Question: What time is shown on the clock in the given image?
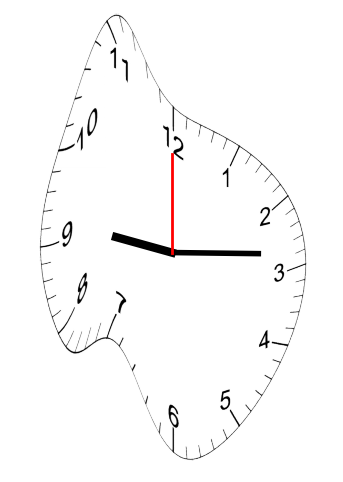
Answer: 09:14:00